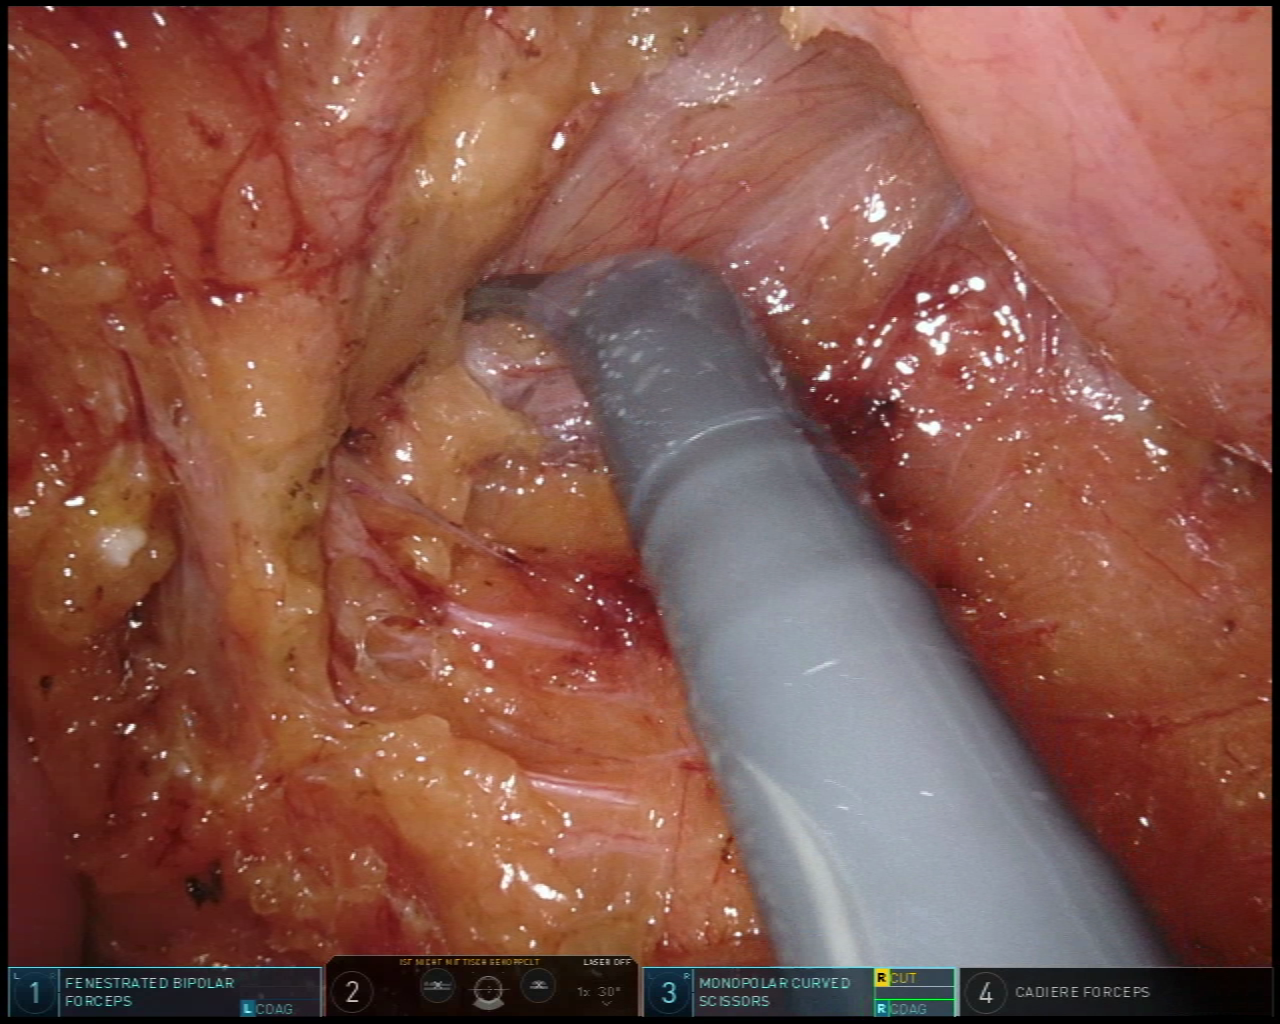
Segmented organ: inferior_mesenteric_artery
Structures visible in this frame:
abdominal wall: no
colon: yes
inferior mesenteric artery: yes
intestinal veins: no
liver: no
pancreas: no
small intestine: yes
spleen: no
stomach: no
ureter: yes
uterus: no
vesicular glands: no